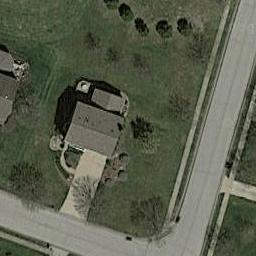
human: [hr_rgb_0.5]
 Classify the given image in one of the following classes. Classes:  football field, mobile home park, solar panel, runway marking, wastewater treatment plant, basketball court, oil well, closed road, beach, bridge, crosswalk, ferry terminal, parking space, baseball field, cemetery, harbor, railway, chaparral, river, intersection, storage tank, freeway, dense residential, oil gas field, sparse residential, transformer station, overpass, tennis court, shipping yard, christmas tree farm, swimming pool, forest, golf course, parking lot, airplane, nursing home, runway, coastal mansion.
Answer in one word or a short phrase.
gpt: sparse residential